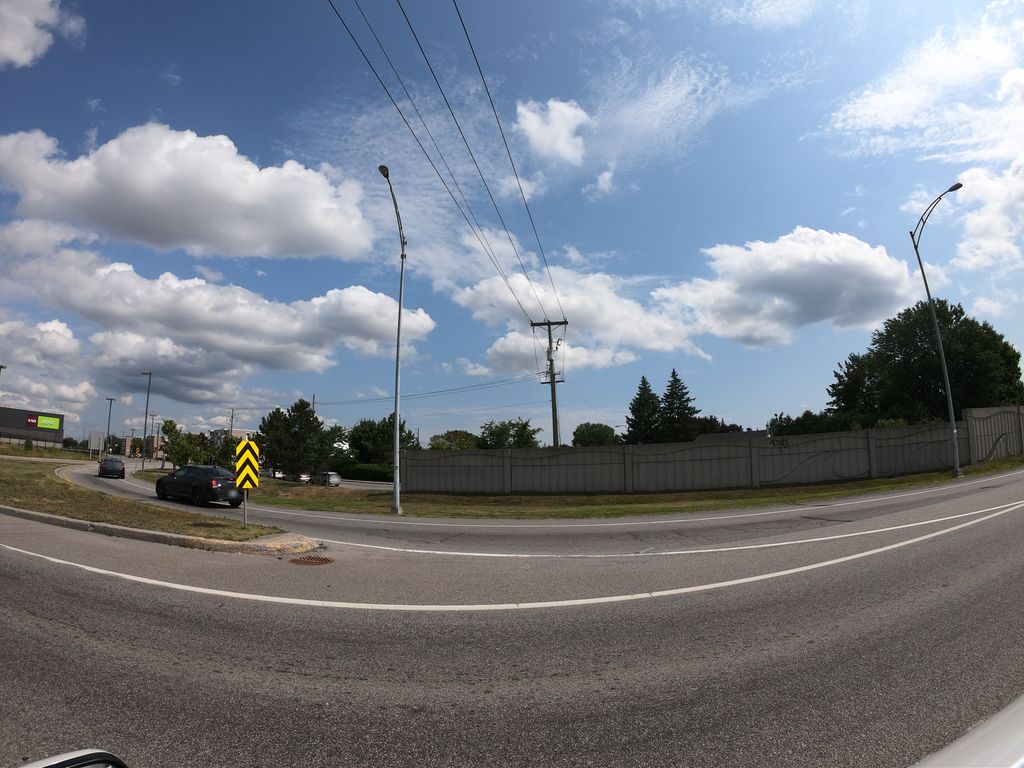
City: ottawa-gatineau